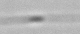
Label: Bacillariophyceae